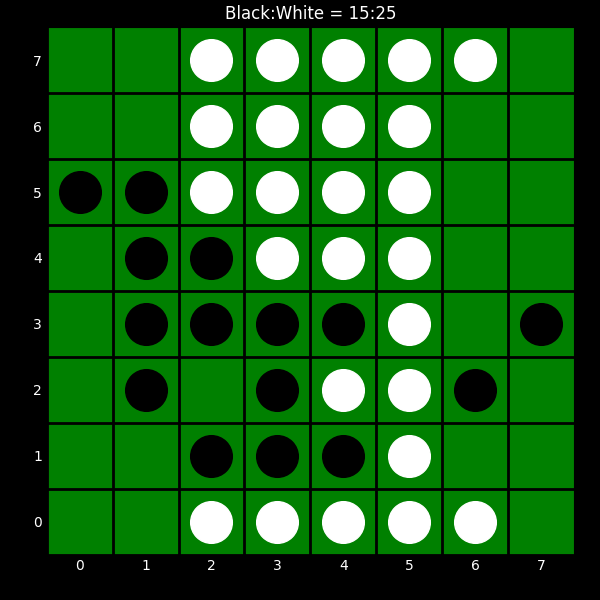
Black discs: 15
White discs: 25